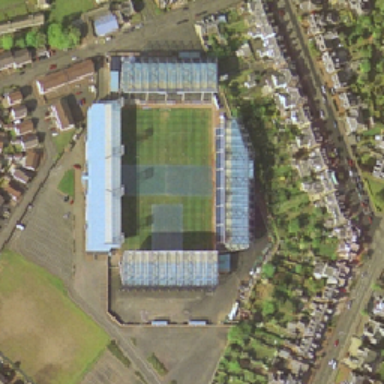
There are many green trees and small buildings around the stadium .